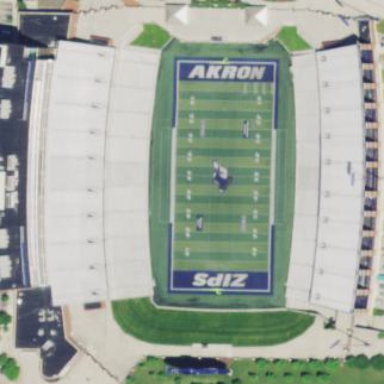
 used for leisure and sports activities."